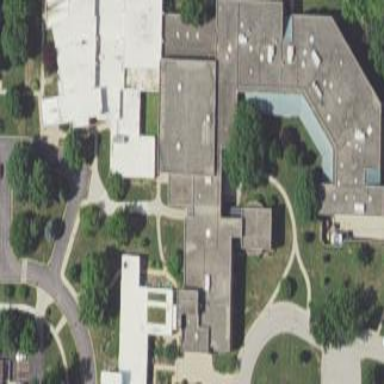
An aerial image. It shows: School building.